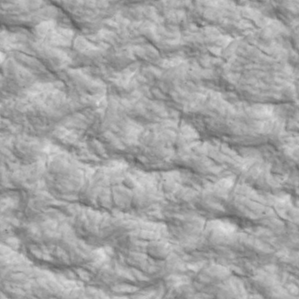
Label: non_frost